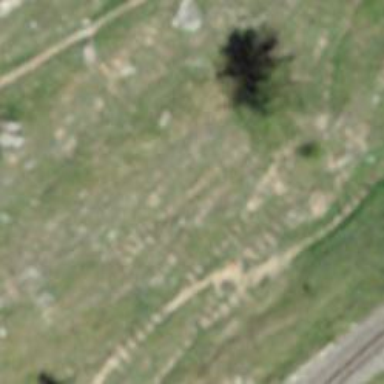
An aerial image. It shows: Railway switch.